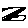
Label: hexagon